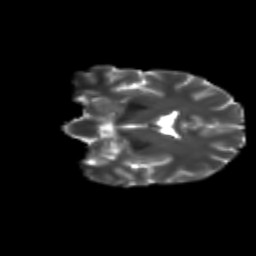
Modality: T2w
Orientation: coronal
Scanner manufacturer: siemens
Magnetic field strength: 3 T
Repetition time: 9.2 s
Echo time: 0.084 s